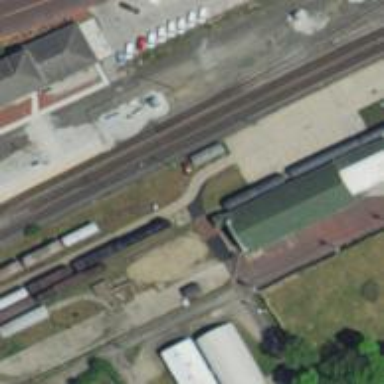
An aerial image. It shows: Preserved railway.